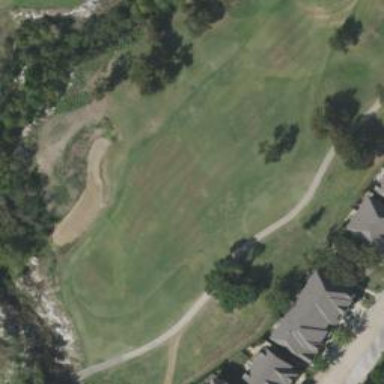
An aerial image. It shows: Golf fairway surrounded by grass.